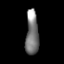
Tissue: lung
Cell type: Endothelial cells
Senescence score: 0.5915
Nuclear area (px): 563
Mean DAPI intensity: 122.261